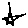
Label: star